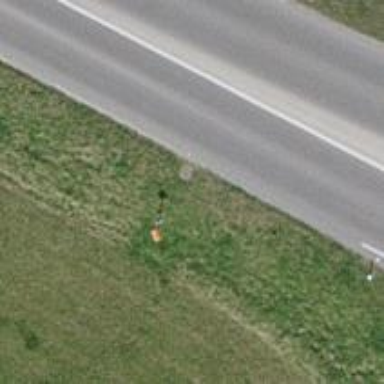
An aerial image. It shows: Pole supporting roof covering pipeline marker.